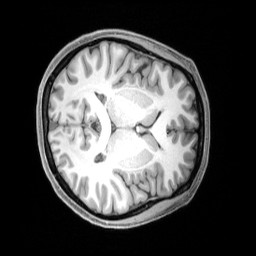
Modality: T1w
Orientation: axial
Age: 28
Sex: female
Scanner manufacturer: siemens
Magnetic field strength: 3 T
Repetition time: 2.4 s
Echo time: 0.00219 s